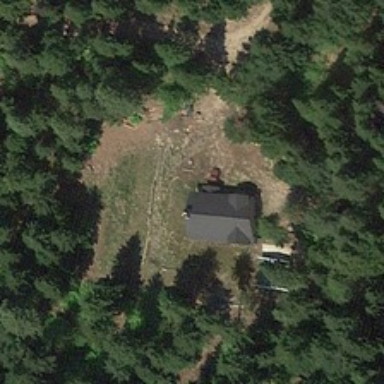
A forest surrounded a house .